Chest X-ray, PA view. Patient: 34 years old, sex F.
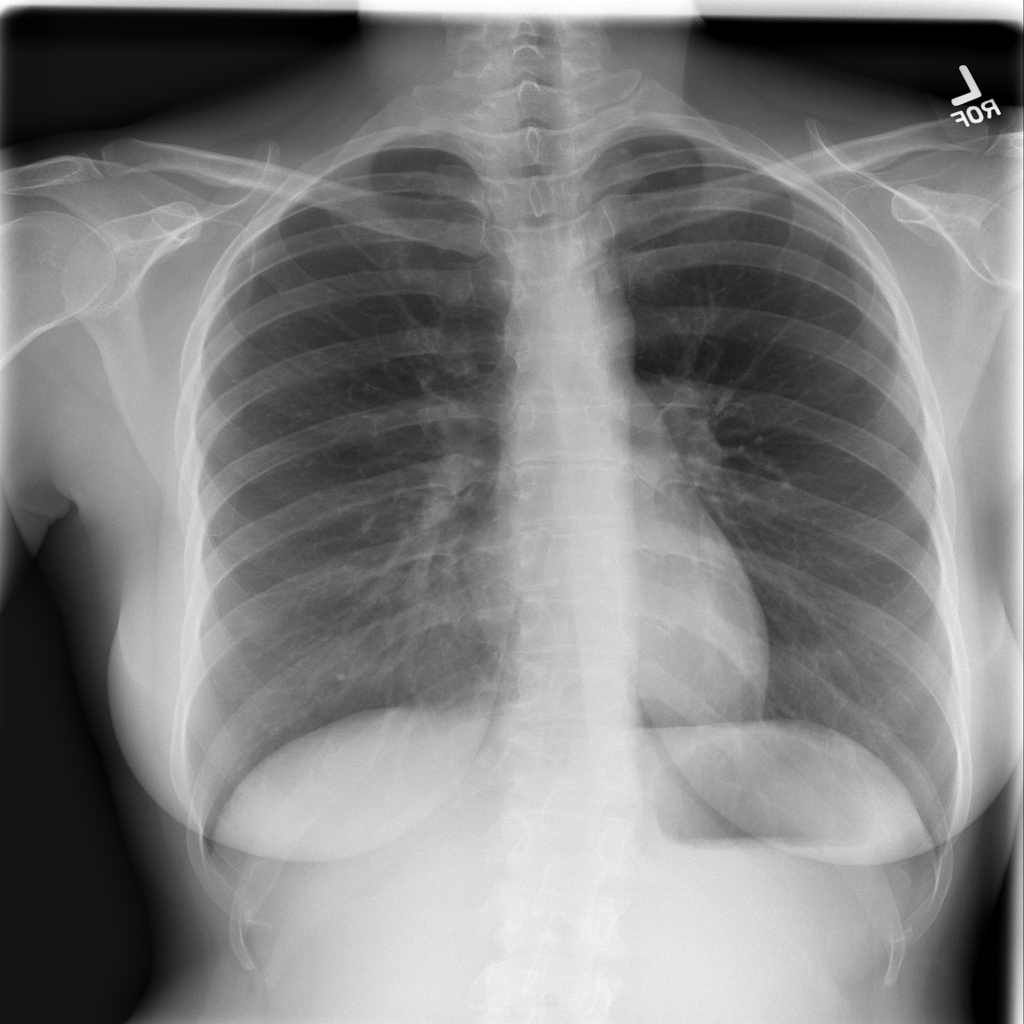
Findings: No Finding